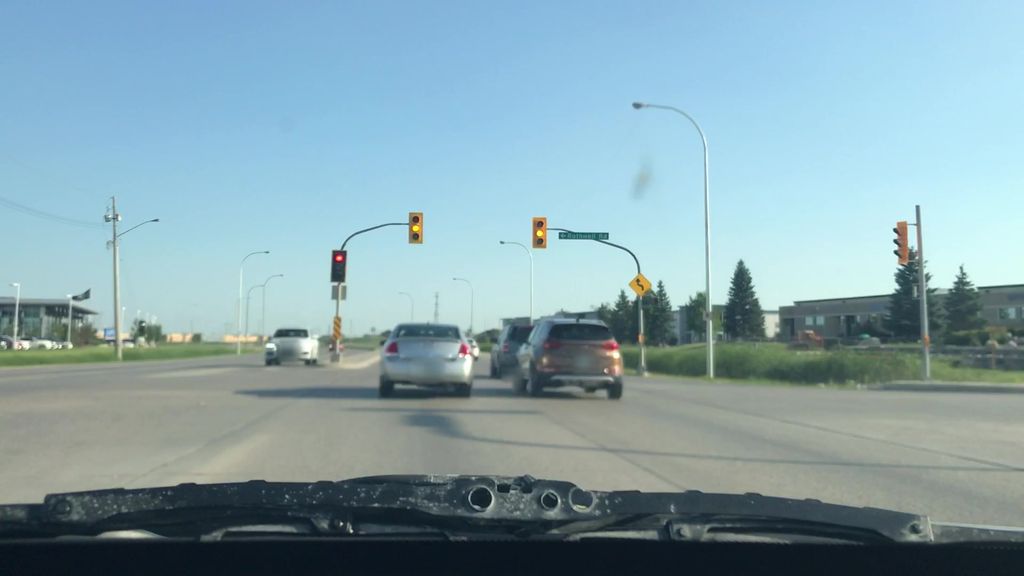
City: winnipeg